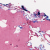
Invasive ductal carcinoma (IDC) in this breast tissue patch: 0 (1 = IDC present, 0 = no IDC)